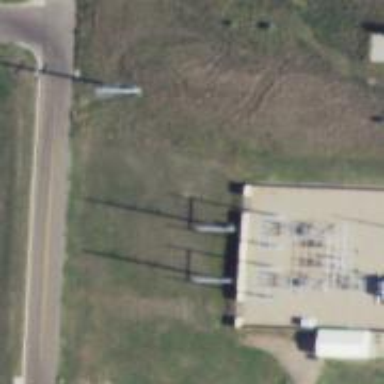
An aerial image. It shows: Power pole.